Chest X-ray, PA view. Patient: 56 years old, sex F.
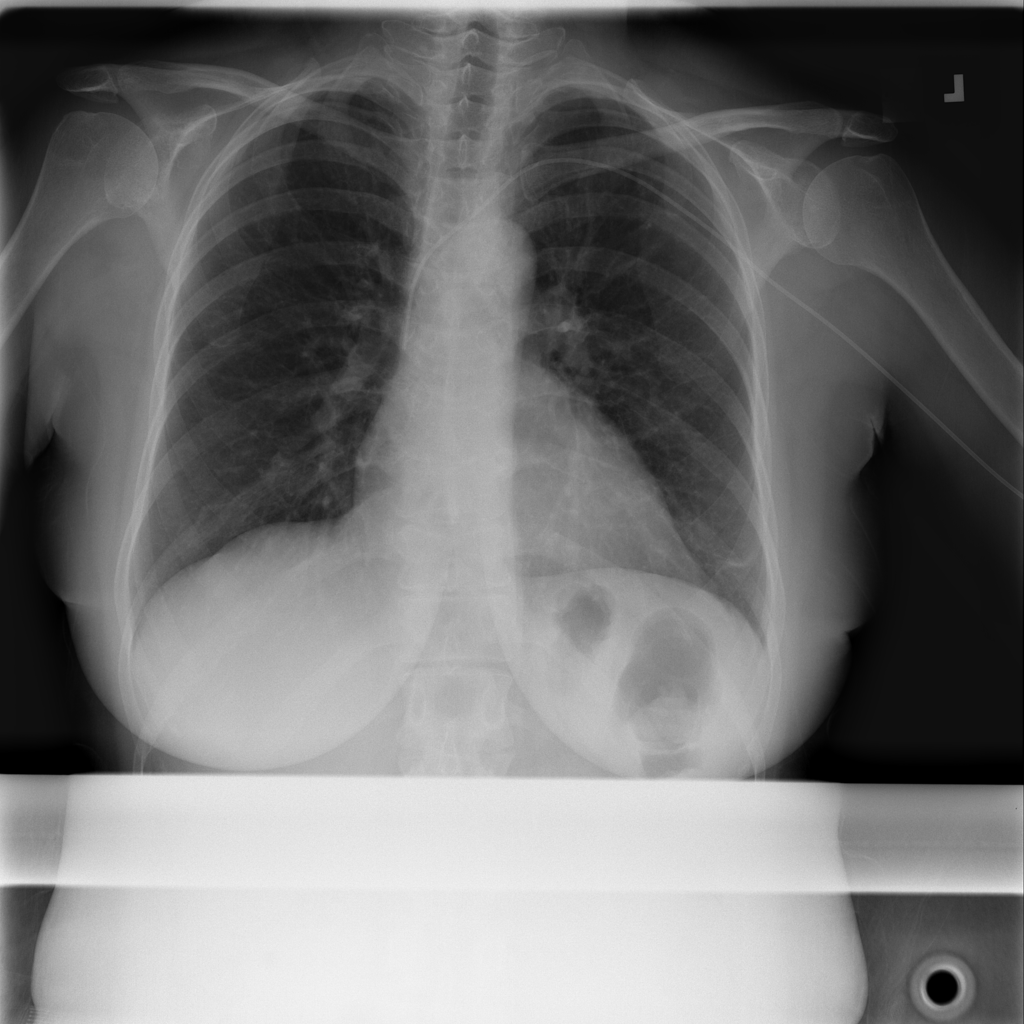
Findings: Atelectasis